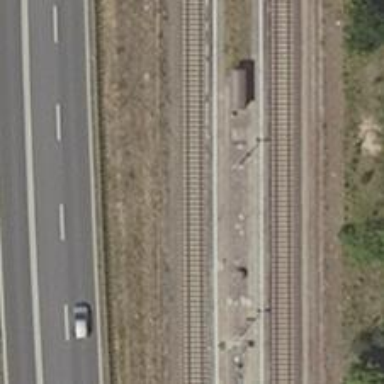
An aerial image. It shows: Stop position for public transport at railway stop.